Interaction volume radius: 5 \u00c5
Interaction volume height: 10 \u00c5
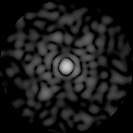
Disorder parameter: 0.8741